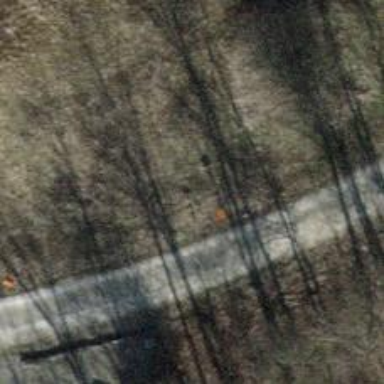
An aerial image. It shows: Pipeline marker.